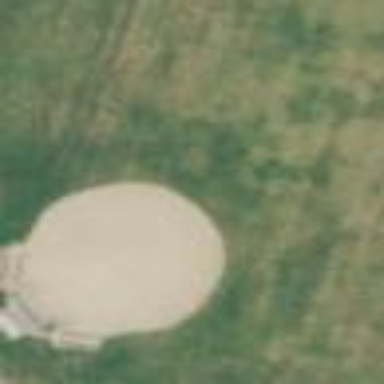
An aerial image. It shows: Softball pitch for leisure land activities.